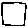
Label: square